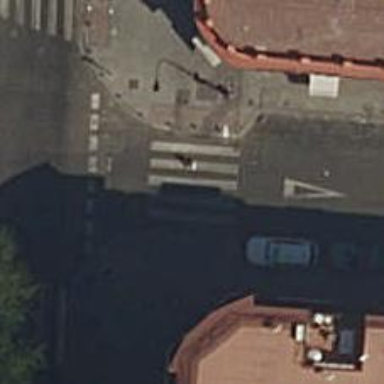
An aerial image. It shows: Crossing with traffic signals.